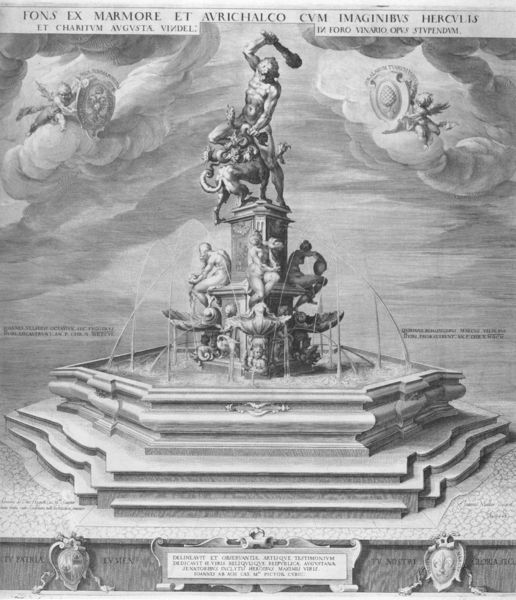
Titel: Herkulesbrunnen
Künstler: Jan Muller
Institution: Amsterdam, Rijksmuseum
Schlagwörter: himmel, kampf, mann, wasser, wolf, wolken, frauen, grau, marmor, skizze, zeichnung, hund, wolke, stein, figur, brunnen, bassin, engel, krug, putte, skulptur, springbrunnen, schrift, grafik, figuren, treppe, kartusche, inschrift, stufen, antike, becken, druck, stich, schwert, text, entwurf, wappen, krüge, kampfszene, fontäne, muschel, muscheln, herkules, keule, latein, schilde, polygonal, renaisance